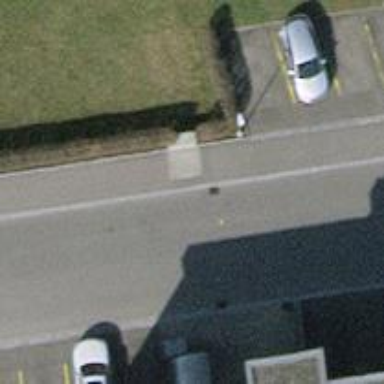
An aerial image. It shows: Street cabinet.